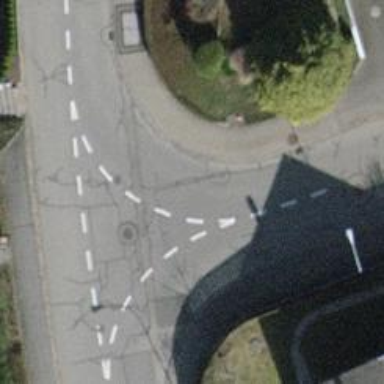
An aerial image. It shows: Kerb serving as barrier.